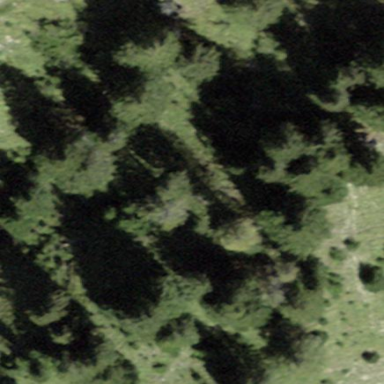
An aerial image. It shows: Forest area.